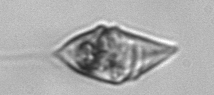
Label: Gyrodinium